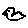
Label: bird